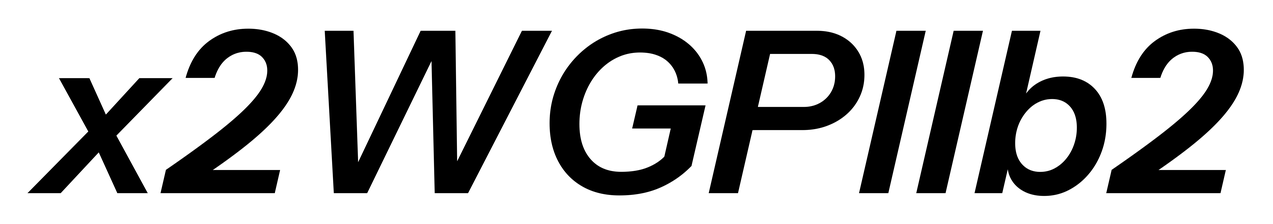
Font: InstrumentSans-Italic_SemiBold_Italic